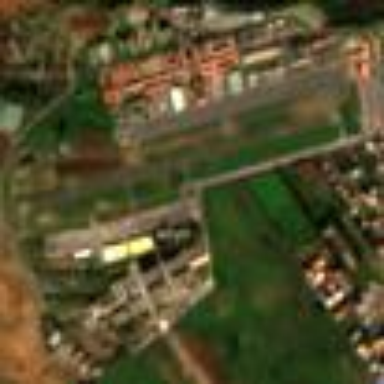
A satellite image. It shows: Military airfield located within aerodrome.